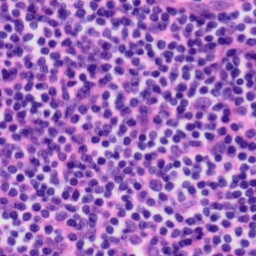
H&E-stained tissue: Tonsil